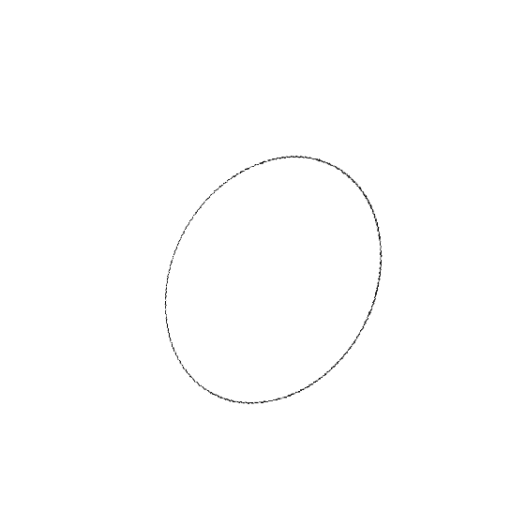
Crossing number: 0